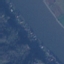
Label: River